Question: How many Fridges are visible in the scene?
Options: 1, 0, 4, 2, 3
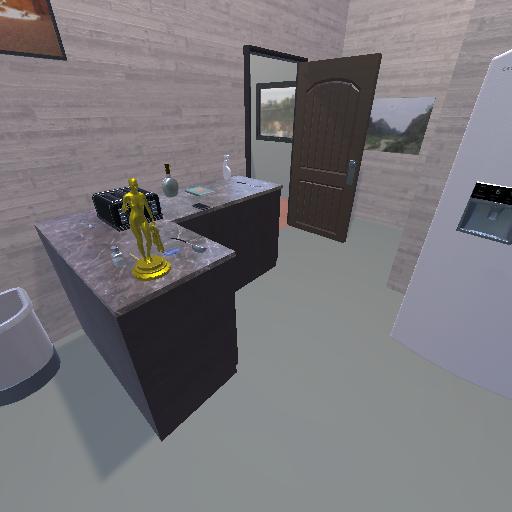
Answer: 1